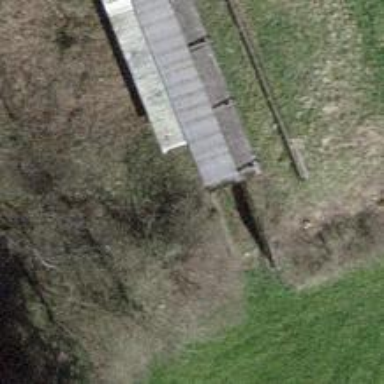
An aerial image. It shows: Retaining wall.